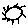
Label: sun